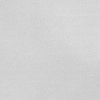
Atmospheric dust classification: dusty